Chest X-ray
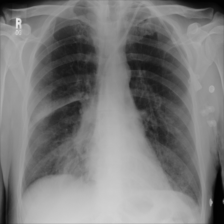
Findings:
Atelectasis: negative
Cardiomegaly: negative
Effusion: negative
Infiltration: positive
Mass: negative
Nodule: negative
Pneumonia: negative
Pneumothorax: negative
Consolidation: negative
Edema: negative
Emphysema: negative
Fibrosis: negative
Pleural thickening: negative
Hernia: negative